Interaction volume radius: 10 \u00c5
Interaction volume height: 40 \u00c5
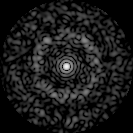
Disorder parameter: 0.8338